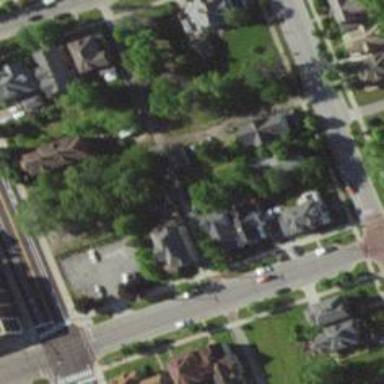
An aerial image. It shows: Alley classified as service road.